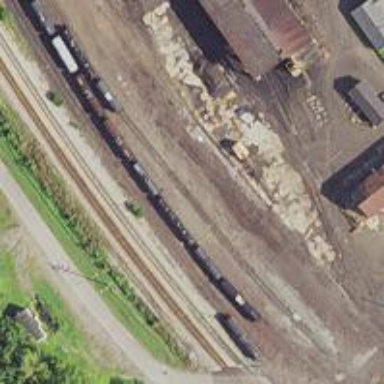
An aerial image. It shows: Railway siding used for rail transportation.